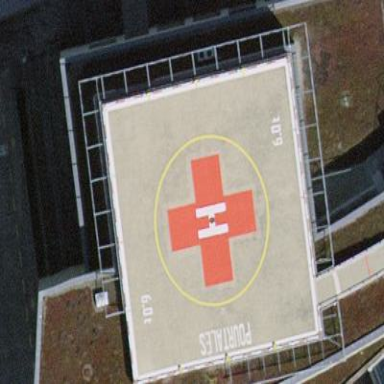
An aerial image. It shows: Image showing helipad at airport.